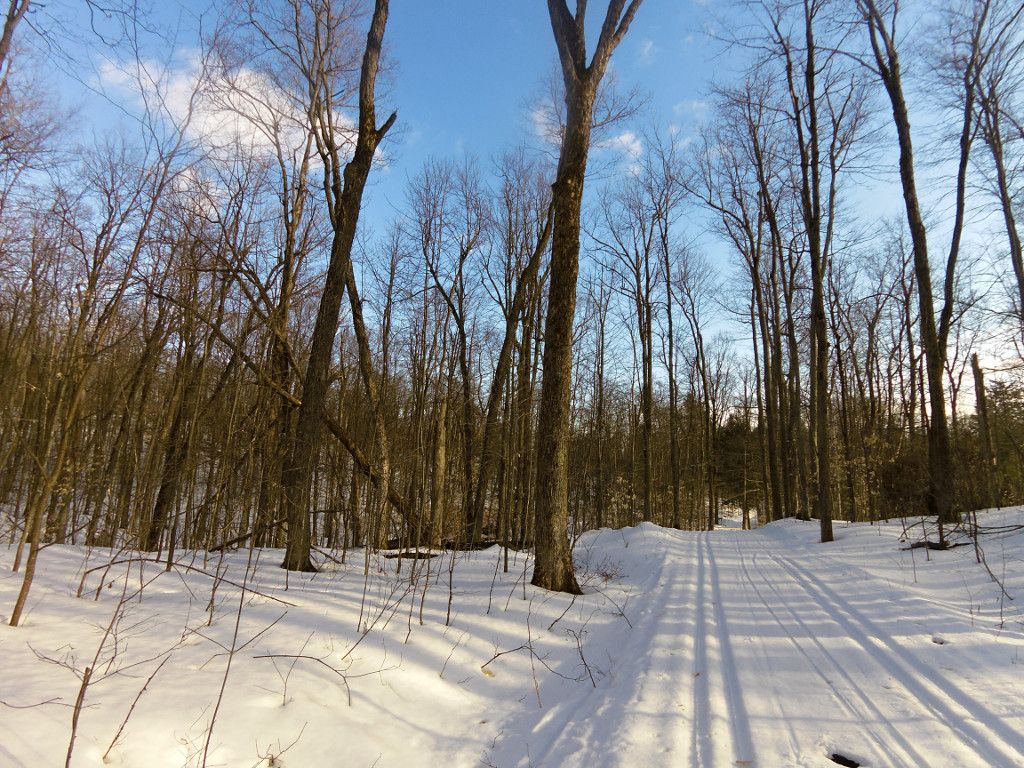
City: ottawa-gatineau